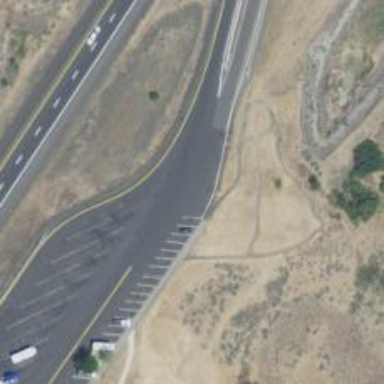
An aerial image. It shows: Service road leading to rest area.